Aerial crown-view tile of a tropical tree (Barro Colorado Island, Panama), acquired 20240918:
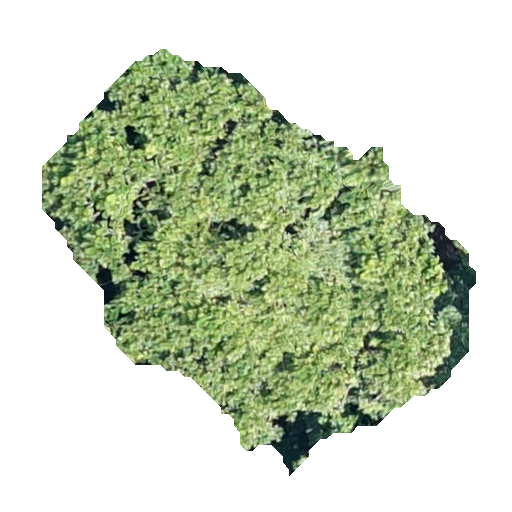
Species: Anacardium excelsum
GBIF accepted scientific name: Anacardium excelsum
Crown area: 169.437 m²